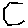
Label: hexagon